Interaction volume radius: 5 \u00c5
Interaction volume height: 20 \u00c5
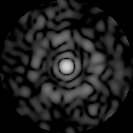
Disorder parameter: 0.8378